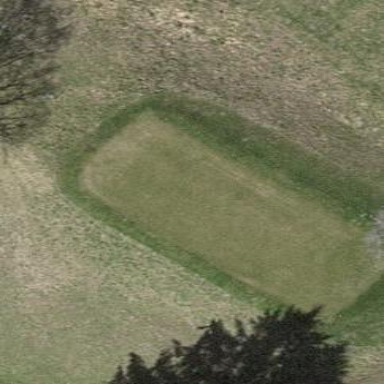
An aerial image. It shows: Grassy area designated as golf tee.